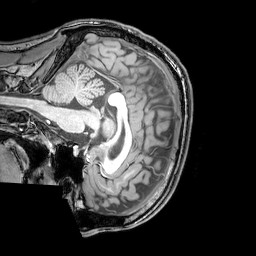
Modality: T1w
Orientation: sagittal
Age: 22
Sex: male
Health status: healthy
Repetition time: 0.081 s
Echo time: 0.037 s